Question: I have extended the well-known Google <URL>:

How to add a "burger" button to the Toolbar - which would open the right Drawer (currently you can only swipe it with a finger)?
The "burger" button for the left Drawer is already there and works well (probably added by ActionBarDrawerToggle?)
Here is my current <URL>:
'''
<android.support.v4.widget.DrawerLayout
xmlns:android="http://schemas.android.com/apk/res/android"
android:id="@+id/drawer_layout"
android:layout_width="match_parent"
android:layout_height="match_parent">
<LinearLayout
android:orientation="vertical"
android:layout_width="match_parent"
android:layout_height="match_parent">
<android.support.v7.widget.Toolbar
xmlns:android="http://schemas.android.com/apk/res/android"
android:id="@+id/toolbar"
android:layout_width="match_parent"
android:layout_height="wrap_content" />
<FrameLayout
android:id="@+id/content_frame"
android:layout_width="match_parent"
android:layout_height="match_parent" />
</LinearLayout>
<ListView
android:id="@+id/left_drawer"
android:layout_width="240dp"
android:layout_height="match_parent"
android:layout_gravity="start"
android:choiceMode="singleChoice" />
<ListView
android:id="@+id/right_drawer"
android:layout_width="160dp"
android:layout_height="match_parent"
android:layout_gravity="end"
android:choiceMode="singleChoice" />
</android.support.v4.widget.DrawerLayout>
'''
And here is the <URL>:
'''
public class MainActivity extends AppCompatActivity {
private Toolbar mToolbar;
private DrawerLayout mDrawerLayout;
private ListView mDrawerList;
private ListView mActionList;
private ActionBarDrawerToggle mDrawerToggle;
private String[] mPlanetTitles;
private String[] mActions;
private int[] mIcons;
@Override
protected void onCreate(Bundle savedInstanceState) {
super.onCreate(savedInstanceState);
setContentView(R.layout.activity_main);
mPlanetTitles = getResources().getStringArray(R.array.planets_array);
mActions = getResources().getStringArray(R.array.music_actions);
TypedArray ta = getResources().obtainTypedArray(R.array.music_icons);
mIcons = new int[ta.length()];
for (int i = 0; i < mIcons.length; i++)
mIcons[i] = ta.getResourceId(i, R.drawable.ic_menu_black_24dp);
ta.recycle();
mToolbar = (Toolbar) findViewById(R.id.toolbar);
setSupportActionBar(mToolbar);
mDrawerLayout = (DrawerLayout) findViewById(R.id.drawer_layout);
mDrawerList = (ListView) findViewById(R.id.left_drawer);
mActionList = (ListView) findViewById(R.id.right_drawer);
mDrawerList.setAdapter(new ArrayAdapter<String>(this,
R.layout.drawer_list_item, mPlanetTitles) {
@Override
public View getView(int position, View convertView, ViewGroup parent) {
TextView view = (TextView) super.getView(position, convertView, parent);
view.setCompoundDrawablePadding(24);
view.setCompoundDrawablesWithIntrinsicBounds(
R.drawable.ic_stars_white_24dp, 0, 0, 0);
return view;
}
});
mActionList.setAdapter(new ArrayAdapter<String>(this,
android.R.layout.simple_list_item_1, mActions) {
@Override
public View getView(int position, View convertView, ViewGroup parent) {
TextView view = (TextView) super.getView(position, convertView, parent);
view.setCompoundDrawablePadding(24);
view.setCompoundDrawablesWithIntrinsicBounds(mIcons[position], 0, 0, 0);
return view;
}
});
mDrawerToggle = new ActionBarDrawerToggle(
this, /* host Activity */
mDrawerLayout, /* DrawerLayout object */
mToolbar,
R.string.drawer_open, /* "open drawer" description for accessibility */
R.string.drawer_close /* "close drawer" description for accessibility */
) {
public void onDrawerClosed(View view) {
mToolbar.setTitle(mTitle);
invalidateOptionsMenu(); // creates call to onPrepareOptionsMenu()
}
public void onDrawerOpened(View drawerView) {
mToolbar.setTitle(mDrawerTitle);
invalidateOptionsMenu(); // creates call to onPrepareOptionsMenu()
}
};
mDrawerLayout.setDrawerListener(mDrawerToggle);
if (savedInstanceState == null) {
selectItem(0);
}
}
'''
I did try the following 2 lines too - but they haven't changed anything (neither the left, nor the right buttons):
'''
getSupportActionBar().setDisplayHomeAsUpEnabled(true);
getSupportActionBar().setHomeButtonEnabled(true);
'''
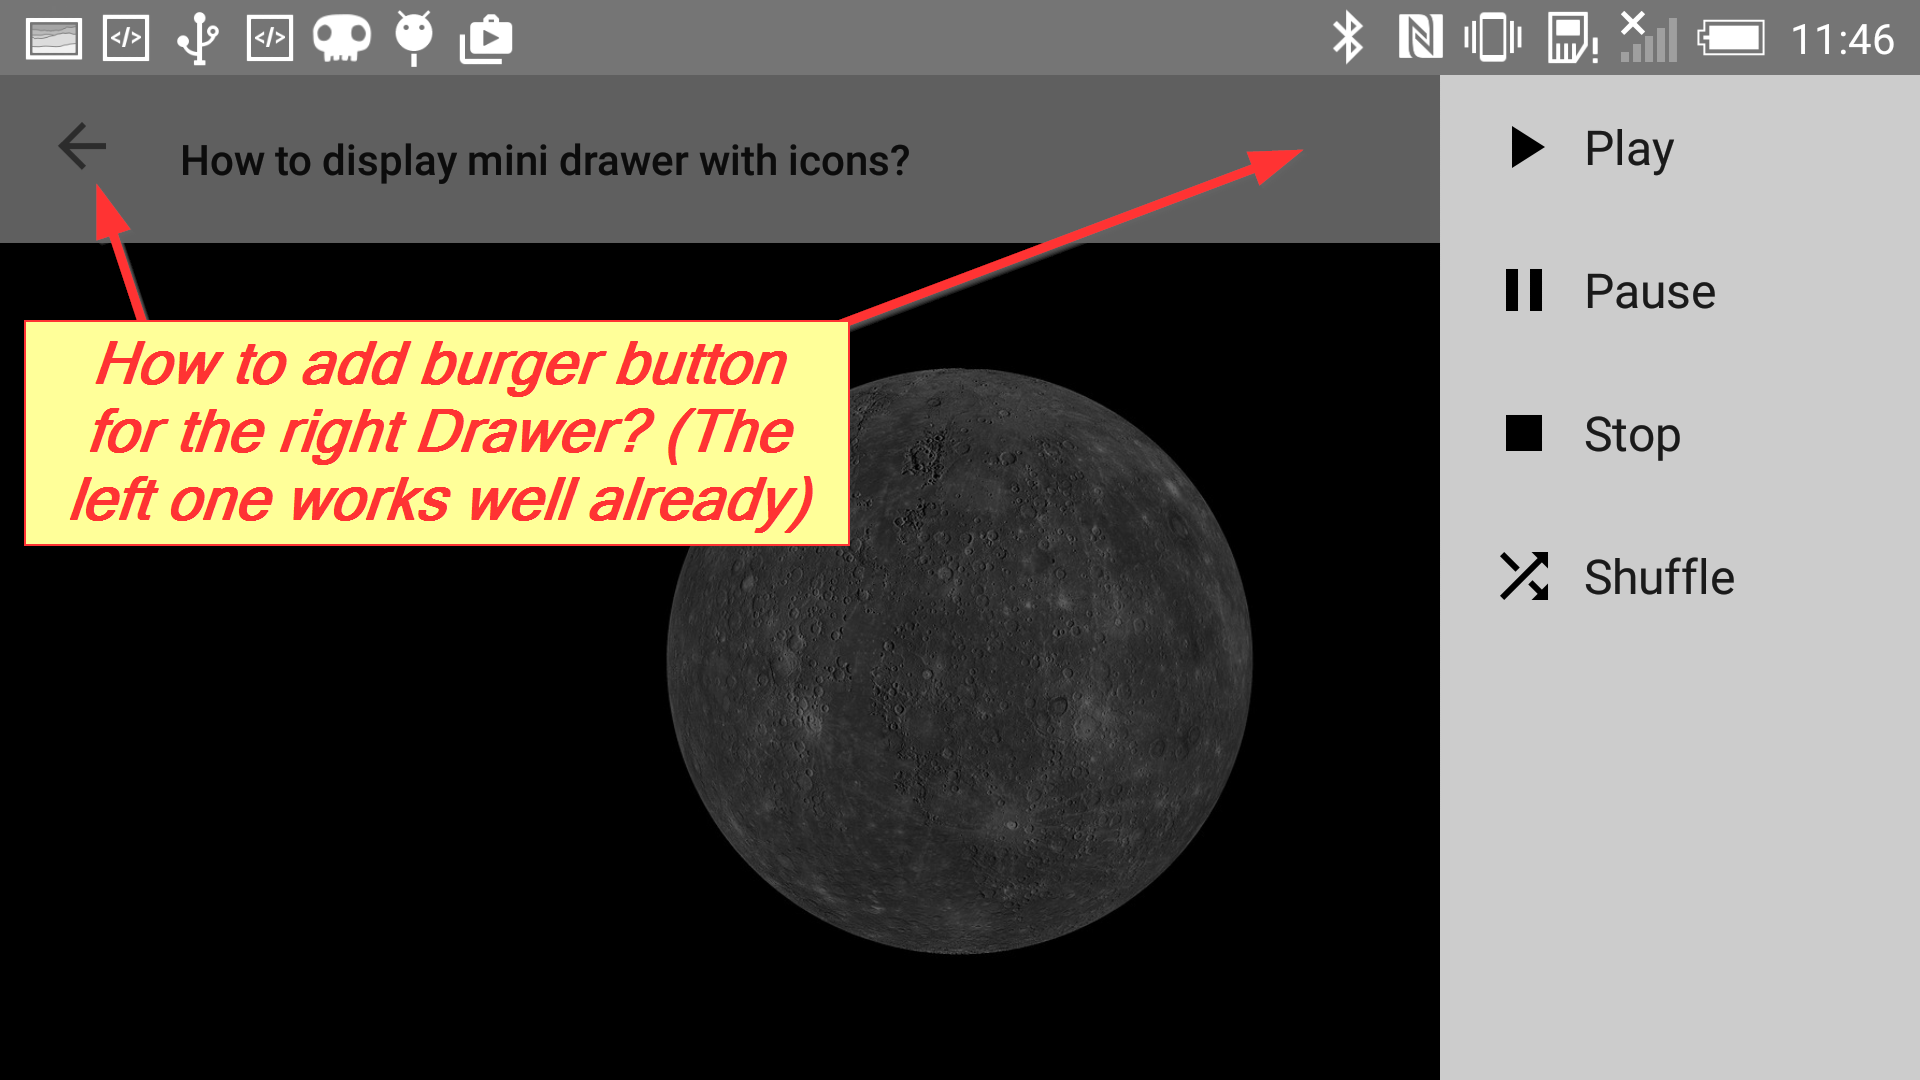
Answer: you have to create custom toolbar like below :
'''
<android.support.v7.widget.Toolbar
android:id="@+id/toolbar"
android:layout_width="match_parent"
android:layout_height="?attr/actionBarSize"
android:background="?attr/colorPrimary"
android:theme="@style/ThemeOverlay.AppCompat.Dark.ActionBar">
<ImageView
android:layout_width="wrap_content"
android:src="@drawable/ic_menu"
android:padding="@dimen/eight"
android:id="@+id/ivCustomDrawable"
android:adjustViewBounds="true"
android:layout_height="wrap_content" />
<TextView
android:layout_width="wrap_content"
android:textSize="20sp"
android:text="Custom Toolbar"
android:textColor="@android:color/white"
android:layout_height="wrap_content" />
</android.support.v7.widget.Toolbar>
'''
and in Java file add this lines:
'''
private void setupToolbar() {
Toolbar toolbar = (Toolbar) findViewById(R.id.toolbar);
setSupportActionBar(toolbar);
ivCustomDrawable = (ImageView) toolbar.findViewById(R.id.ivCustomDrawable);
ivCustomDrawable.setOnClickListener(new View.OnClickListener() {
@Override
public void onClick(View v) {
drawerLayout.openDrawer(GravityCompat.START); //What ever your drawer gravity
}
});
ActionBar actionBar = getSupportActionBar();
if (actionBar != null) {
actionBar.setHomeAsUpIndicator(R.drawable.ic_menu);
actionBar.setDisplayHomeAsUpEnabled(false);
actionBar.setDisplayShowTitleEnabled(false);
}
}
'''